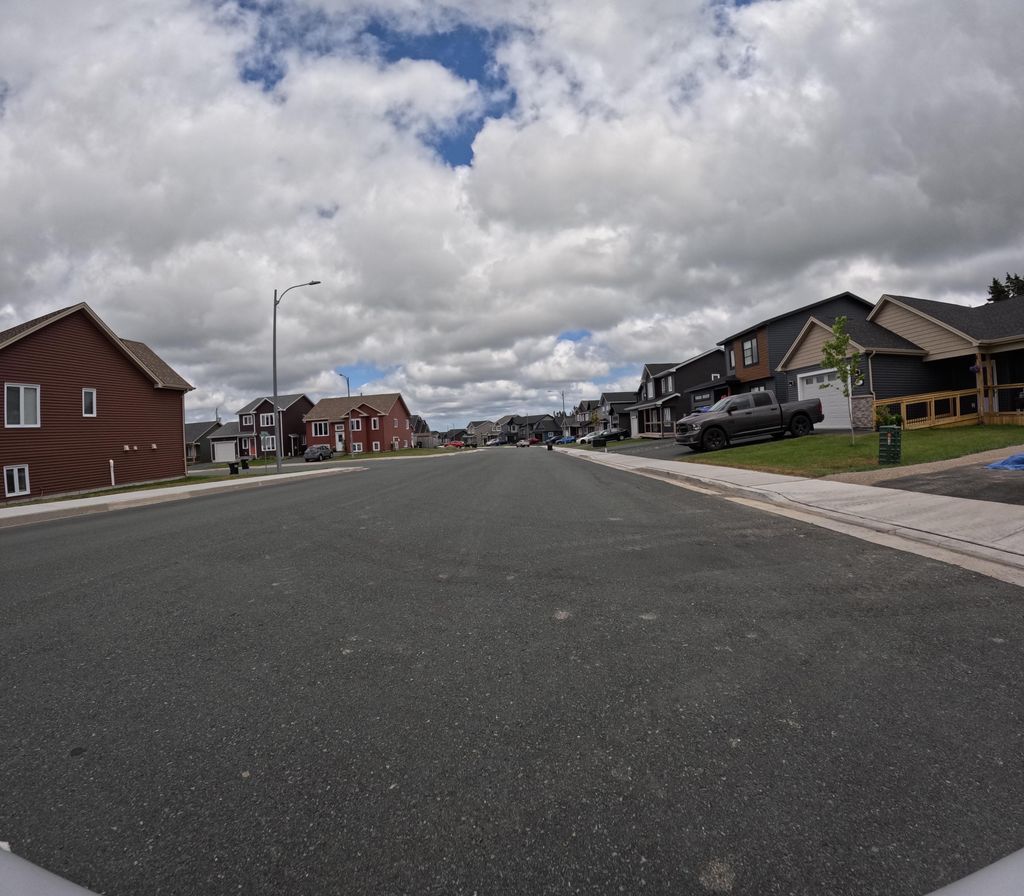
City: st_johns